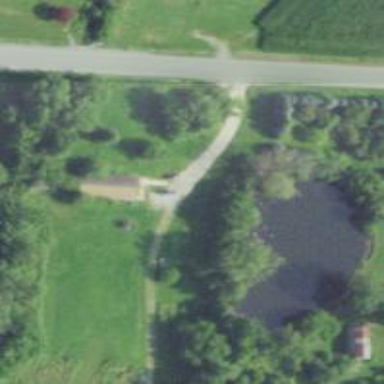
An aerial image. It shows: Serene pond surrounded by nature.